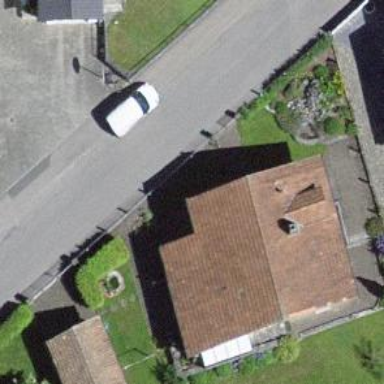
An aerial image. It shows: Residential building.